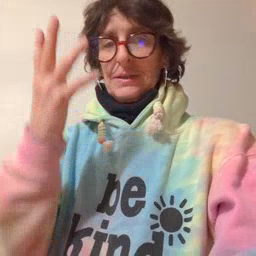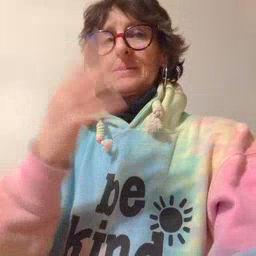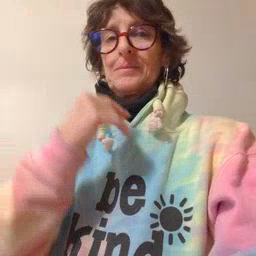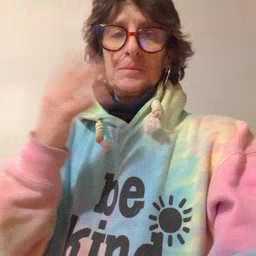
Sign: sleepy